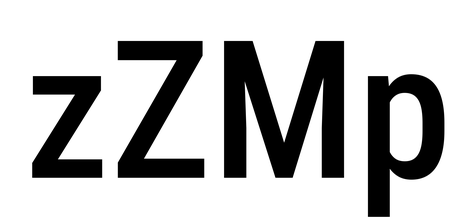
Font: Roboto_Condensed_Medium